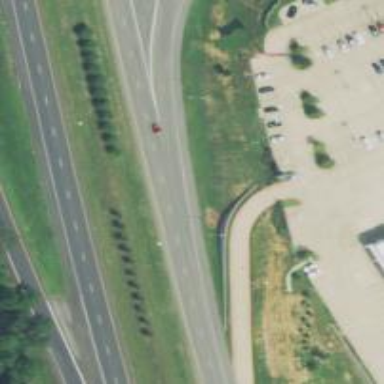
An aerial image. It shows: Expressway with asphalt surface categorized as trunk highway.